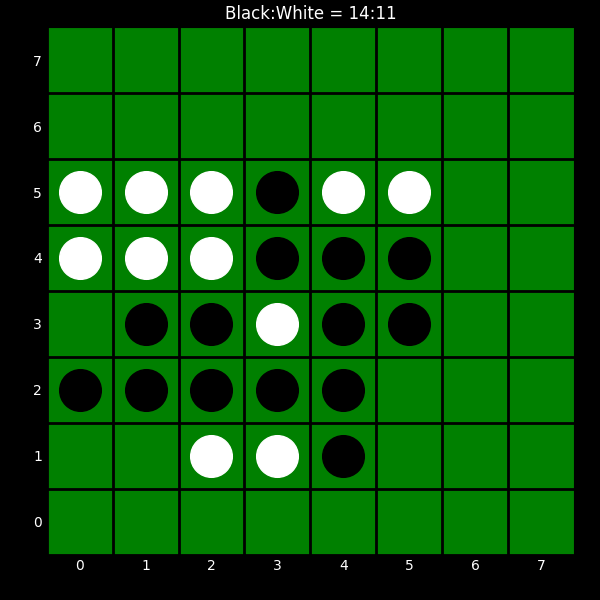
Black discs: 14
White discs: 11